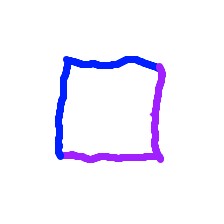
Shape: square